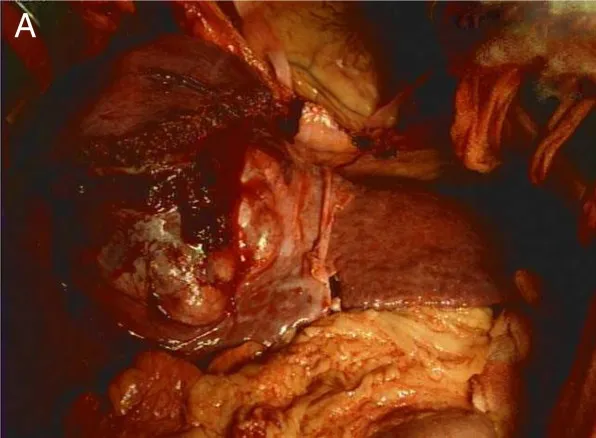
Intra-operative images. (A) Large liver tumor with adhesion to the diaphragm and pericardium.
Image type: medical_photograph (other_medical_photograph)